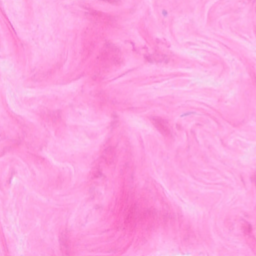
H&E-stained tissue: Breast